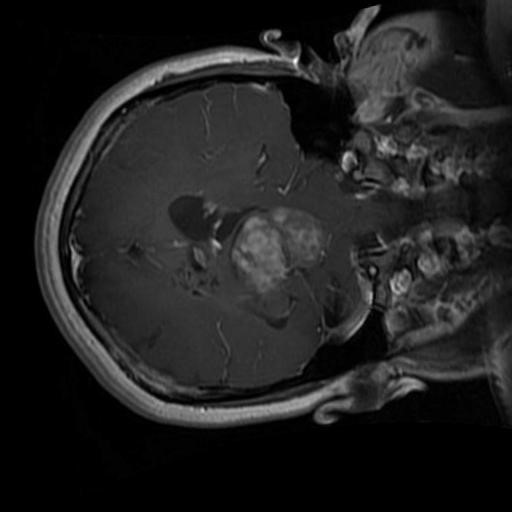
Label: brain_glioma